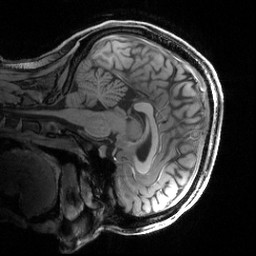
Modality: T1w
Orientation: sagittal
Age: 27
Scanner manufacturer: siemens
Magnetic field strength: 3 T
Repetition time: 2.5 s
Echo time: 0.00444 s